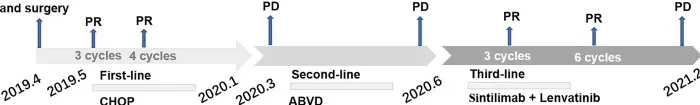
Timeline scheme of major clinical event of the patient since diagnosis.
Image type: chart (chart)